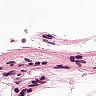
Metastatic tissue present: no